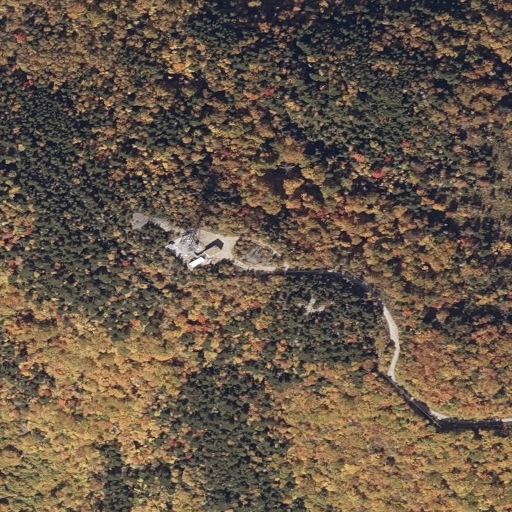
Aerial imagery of mountain in Maine named Black Mountain containing evergreen forest, mixed forest, deciduous forest, open development, medium intensity development, and low intensity development